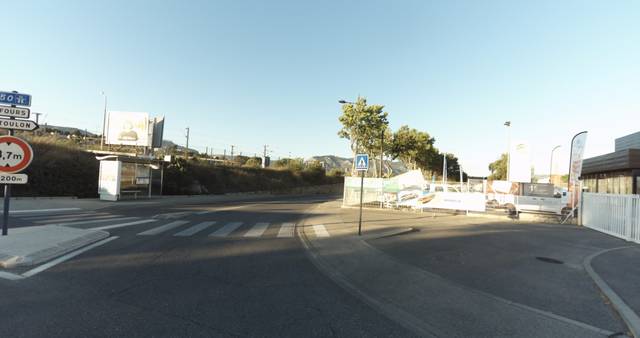
Region: France
Coordinates: 43.115, 5.872